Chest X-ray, PA view. Patient: 64 years old, sex M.
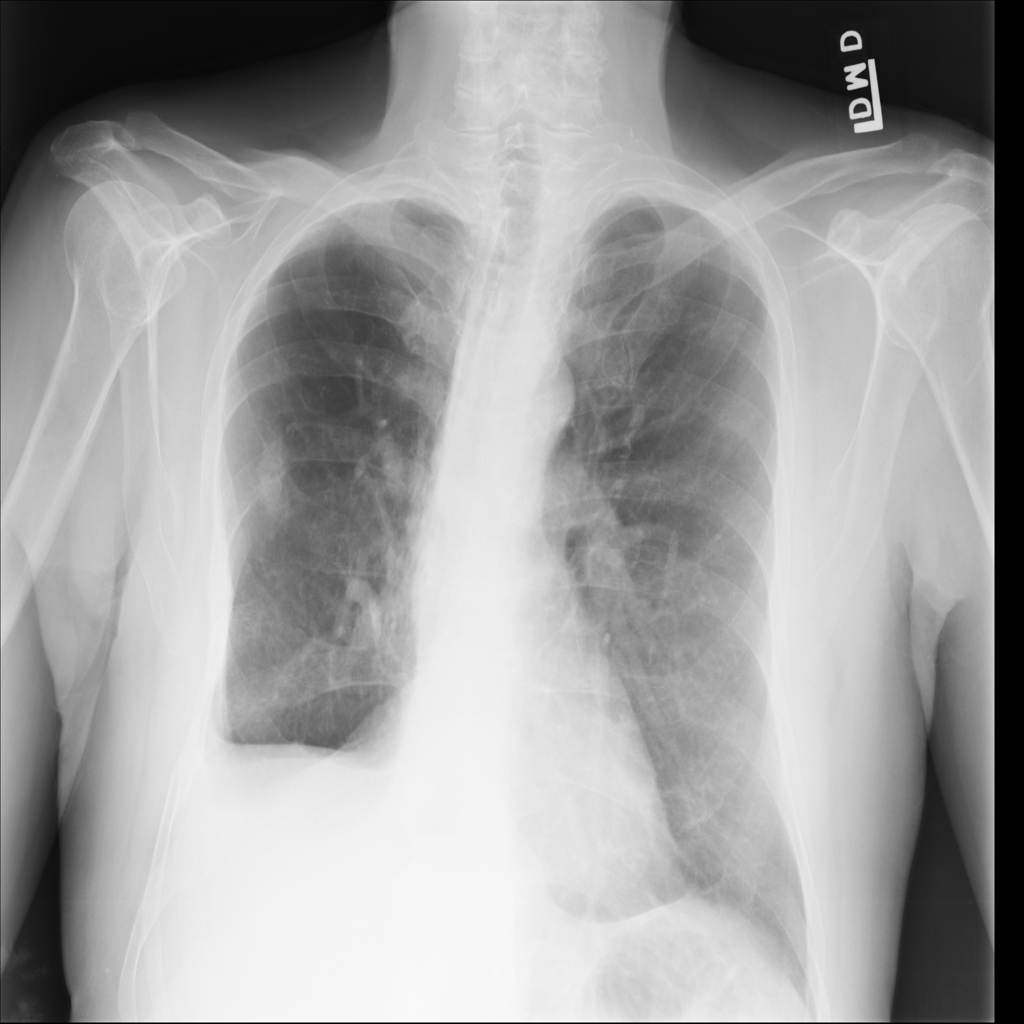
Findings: Infiltration